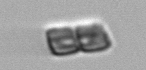
Label: Bacillariophyceae_morphotype1